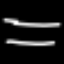
Label: line